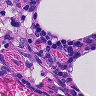
Metastatic tissue present: no